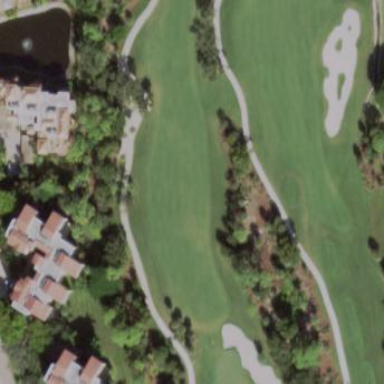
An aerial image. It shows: Grassy golf fairway.